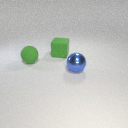
large blue metal sphere in front of large green rubber sphere